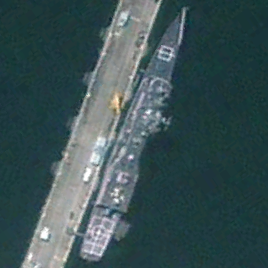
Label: cruiser